Interaction volume radius: 5 \u00c5
Interaction volume height: 40 \u00c5
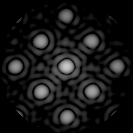
Disorder parameter: 0.0478